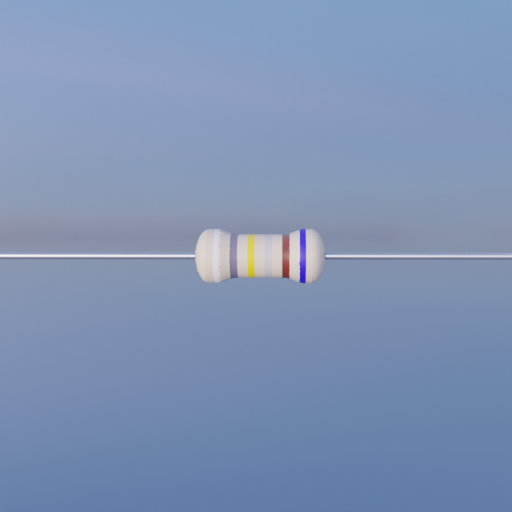
Resistor colour bands (in order): white, gray, yellow, silver, brown, blue